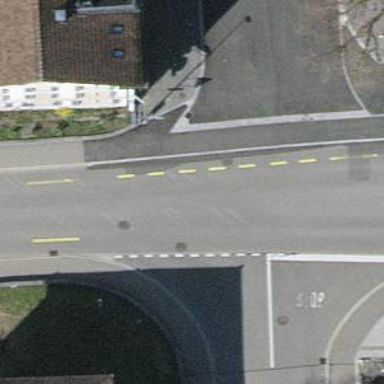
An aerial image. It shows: Kerb serving as barrier.